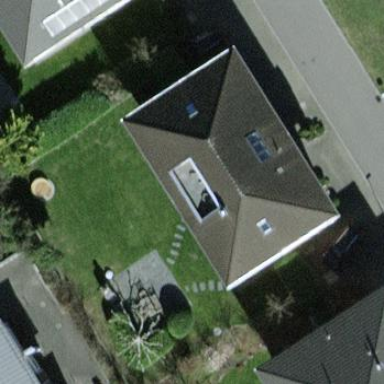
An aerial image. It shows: Detached building.